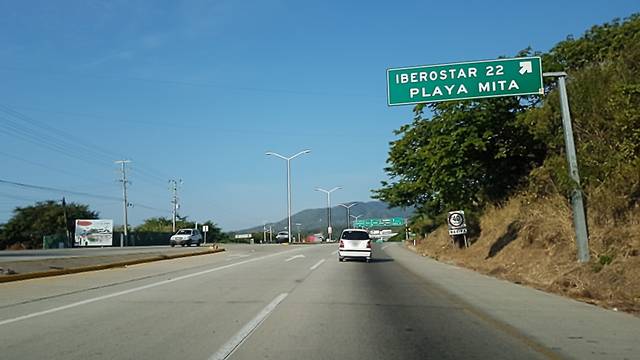
Region: Mexico
Coordinates: 20.764, -105.365